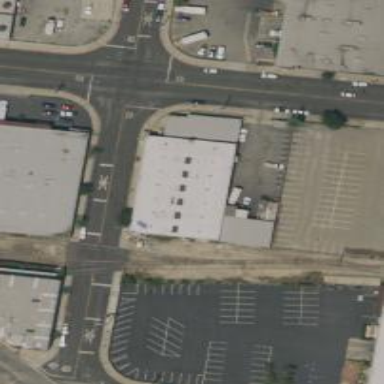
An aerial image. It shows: Warehouse.